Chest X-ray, PA view. Patient: 24 years old, sex F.
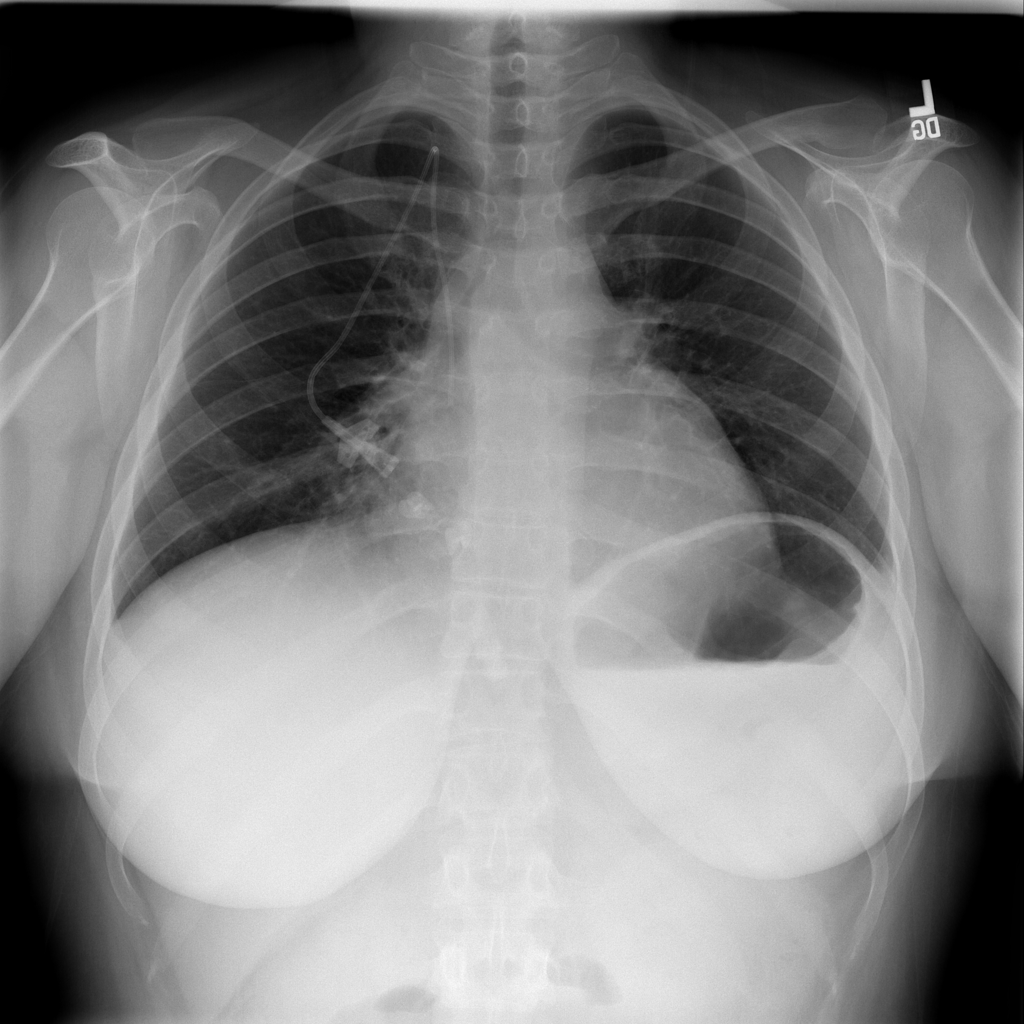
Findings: Effusion, Infiltration